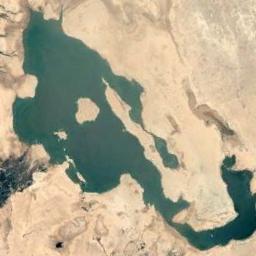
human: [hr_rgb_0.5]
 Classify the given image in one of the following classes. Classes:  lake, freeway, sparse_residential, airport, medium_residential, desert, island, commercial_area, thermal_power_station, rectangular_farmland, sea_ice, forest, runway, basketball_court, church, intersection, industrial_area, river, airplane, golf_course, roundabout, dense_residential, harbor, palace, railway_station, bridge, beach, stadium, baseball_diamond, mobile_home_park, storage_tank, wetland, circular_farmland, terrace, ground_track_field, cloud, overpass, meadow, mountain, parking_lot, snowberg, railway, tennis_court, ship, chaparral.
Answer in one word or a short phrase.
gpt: lake